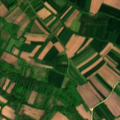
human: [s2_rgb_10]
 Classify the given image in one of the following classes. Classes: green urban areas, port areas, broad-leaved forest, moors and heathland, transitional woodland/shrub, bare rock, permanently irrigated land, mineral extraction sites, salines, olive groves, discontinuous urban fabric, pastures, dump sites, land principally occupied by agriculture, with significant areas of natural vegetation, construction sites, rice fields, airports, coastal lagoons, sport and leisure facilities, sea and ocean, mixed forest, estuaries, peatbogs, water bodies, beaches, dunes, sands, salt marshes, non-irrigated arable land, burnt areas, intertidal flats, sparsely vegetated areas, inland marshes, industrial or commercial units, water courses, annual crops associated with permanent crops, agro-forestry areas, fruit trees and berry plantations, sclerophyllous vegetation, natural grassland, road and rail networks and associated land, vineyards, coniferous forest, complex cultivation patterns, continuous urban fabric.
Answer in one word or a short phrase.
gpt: non-irrigated arable land, complex cultivation patterns, land principally occupied by agriculture, with significant areas of natural vegetation